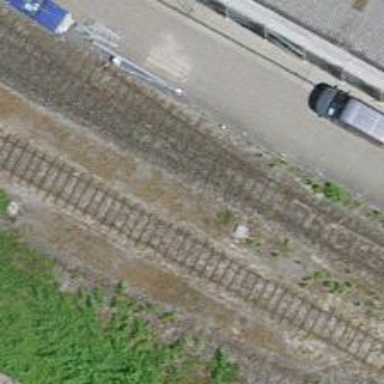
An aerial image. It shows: Single-track spur railway line.